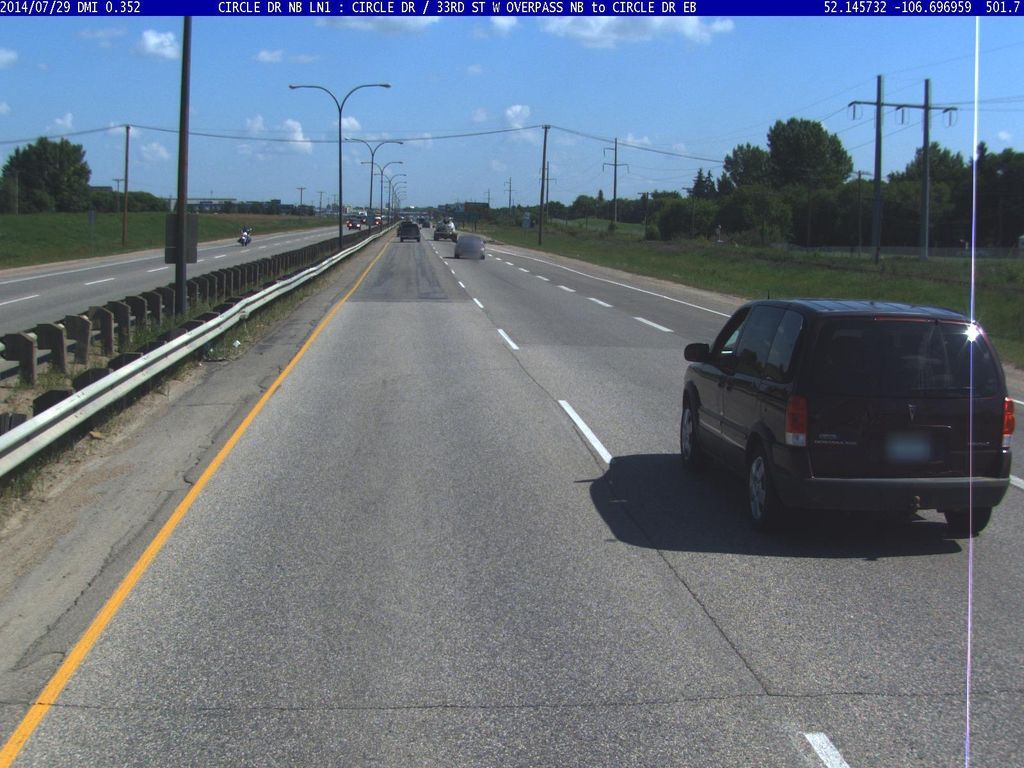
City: saskatoon